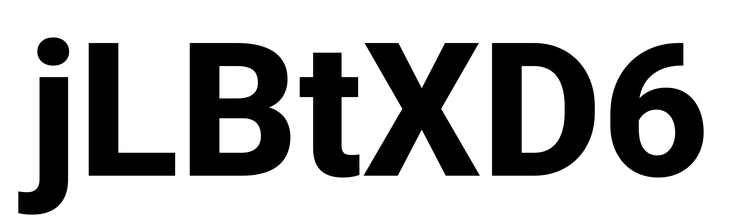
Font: Roboto_ExtraBold